Question: I was designing a 2 line text layout for a listview row as the material design specifies.
'''
Primary text font: Roboto Regular 16sp
Secondary text font: Roboto Regular 14sp
Tile height: 72dp
Text padding, left: 16dp
Text padding, top and bottom: 20dp
'''
it is showing ok in the display of android studio design view but when I run it on my 7inch samsung tab, its being cropped like this

I know if u move some dp from here to there then this problem will be fixed, but before that I just want to know that If I am doing any wrong or does the guidline have any special chapter for DP value for tablets?
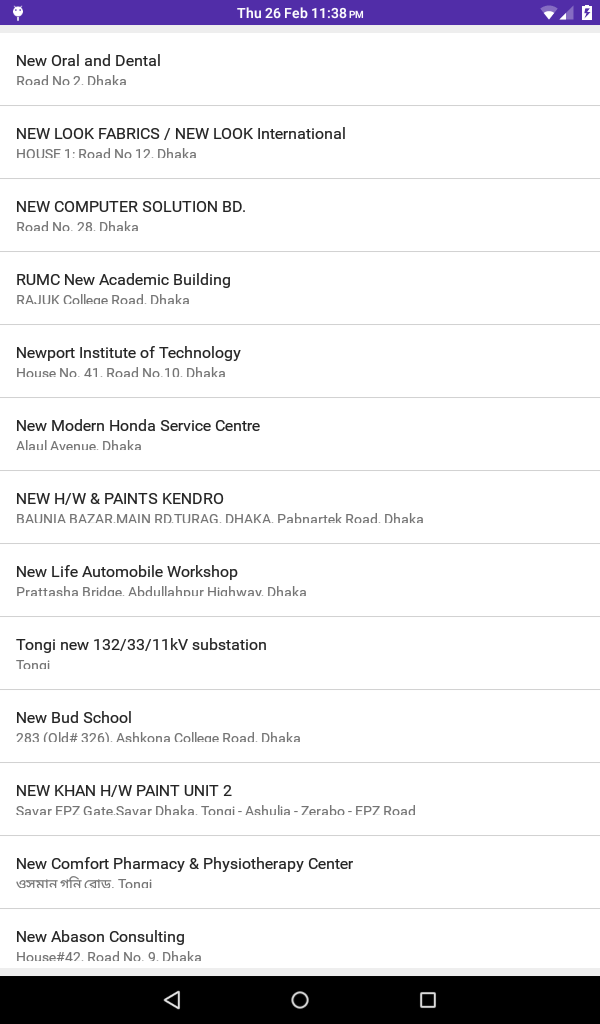
Answer: Material Design is not for programmers, but for designers. That's why the guidelines are hard to implement.
In your case you should remember that in guidelines they use a base line and an ascender line of the Roboto font. Using just two TextViews and simple paddings you can't really create a layout matching the specification.

I guess your layout should look like this:
'''
<?xml version="1.0" encoding="utf-8"?>
<RelativeLayout xmlns:android="http://schemas.android.com/apk/res/android"
android:background="#ffffffff"
android:paddingLeft="16dp"
android:orientation="vertical"
android:layout_width="match_parent"
android:layout_height="72dp">
<TextView
android:layout_alignParentTop="true"
android:layout_marginTop="20dp"
android:paddingTop="11dp"
android:id="@+id/topMarker"
android:layout_width="1dp"
android:layout_height="1dp"
android:textSize="1dp" />
<TextView
android:layout_alignParentBottom="true"
android:layout_marginBottom="20dp"
android:padding="0dp"
android:gravity="center"
android:id="@+id/bottomMarker"
android:layout_width="1dp"
android:layout_height="1dp"
android:textSize="1dp" />
<TextView
android:layout_alignBaseline="@+id/topMarker"
android:text="Primary text"
android:textSize="16sp"
android:layout_width="match_parent"
android:layout_height="wrap_content" />
<TextView
android:layout_alignBaseline="@+id/bottomMarker"
android:text="Secondary text"
android:textSize="14sp"
android:layout_width="match_parent"
android:layout_height="wrap_content" />
</RelativeLayout>
'''
Aligning the secondary text is easy, but the primary one is really tricky, beacuse Android has no way of aligning to the ascender line. You can measure the ascent and offset the top marker or just make the top margin of the primary text smaller.
Edit:
I wrote an article about aligning text. It covers text aligning using marker views and nicely solves this thread's problem. It can be found here: <URL>